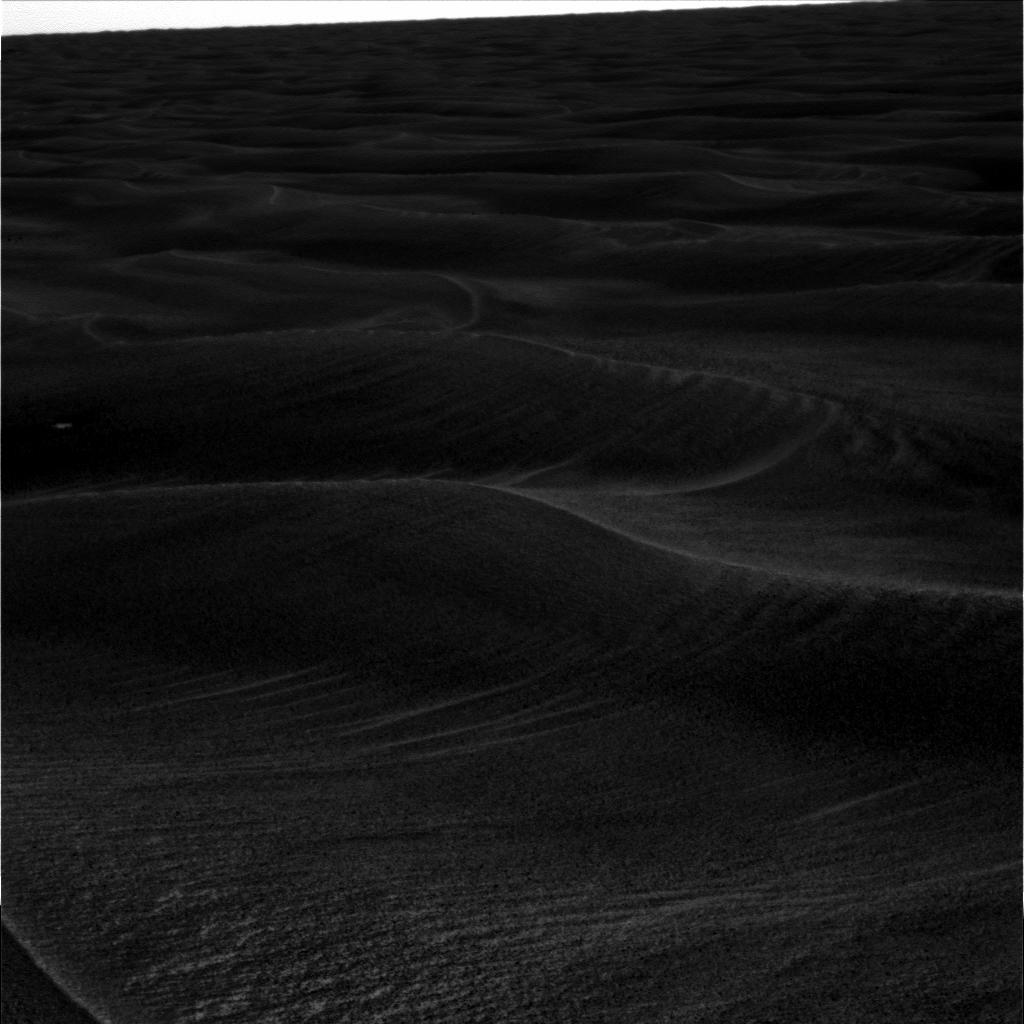
Terrain classes present: Gravel / Sand / Soil, Sky / Distant Mountains